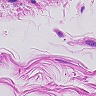
Metastatic tissue present: no